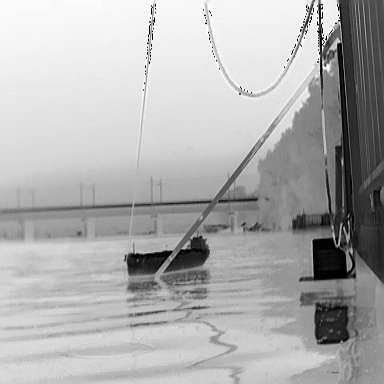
There is a liner in the infrared image.